Current action and preconditions to check: trajectory_clear

Your task: For each precondition in the list above, predict whether it will hold at this action.

Consider the current scene as observed from the mobile robot's camera, and analyze the predicted future states of all dynamic agents (e.g., people, animals, vehicles, or any moving entities) within the NEXT SECOND.

IMPORTANT: Only answer "very likely" if you are absolutely certain—based on strong, clear evidence—that a dynamic agent will violate the precondition in the predicted future state. Do NOT answer "very likely" for unlikely, ambiguous, or low-probability risks.

Ask yourself for each precondition: Is there a high probability, with clear and convincing evidence, that the predicted future states of any dynamic agent will interfere with the predicted future state of the currently executing action within the NEXT SECOND, causing that precondition to fail?

Assess the risk level based on these predictions. Use "likely" or "very likely" if motions create a clear risk of interference.

Use "neutral" or "improbable" if agents are nearby but their predicted paths are clearly diverging or non-conflicting.

Failure Risk Categories: "very improbable", "improbable", "neutral", "likely", "very likely"

Answer Format: Output ONLY the probability_of_failure value from these categories: "very improbable", "improbable", "neutral", "likely", "very likely"

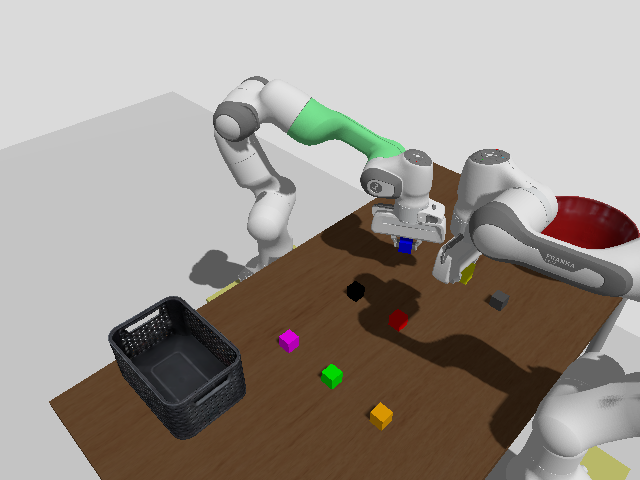

Answer: very improbable